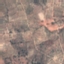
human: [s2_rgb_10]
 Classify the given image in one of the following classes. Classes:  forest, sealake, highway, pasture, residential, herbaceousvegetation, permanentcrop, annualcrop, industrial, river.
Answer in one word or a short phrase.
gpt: PermanentCrop